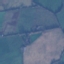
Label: Pasture